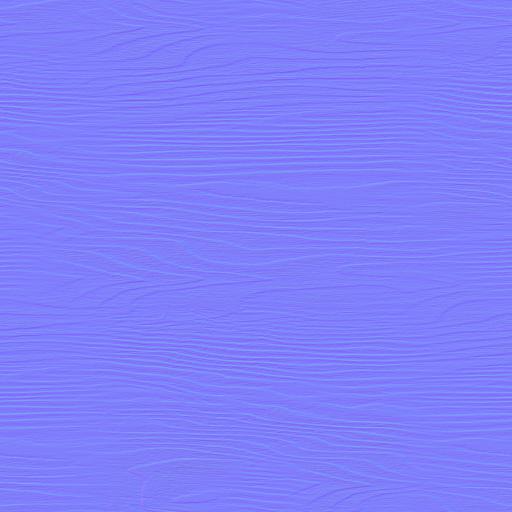
dark plain smooth wood wooden